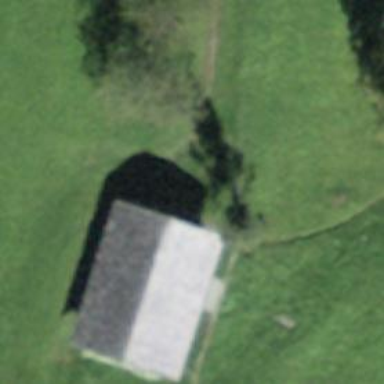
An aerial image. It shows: Rural barn.